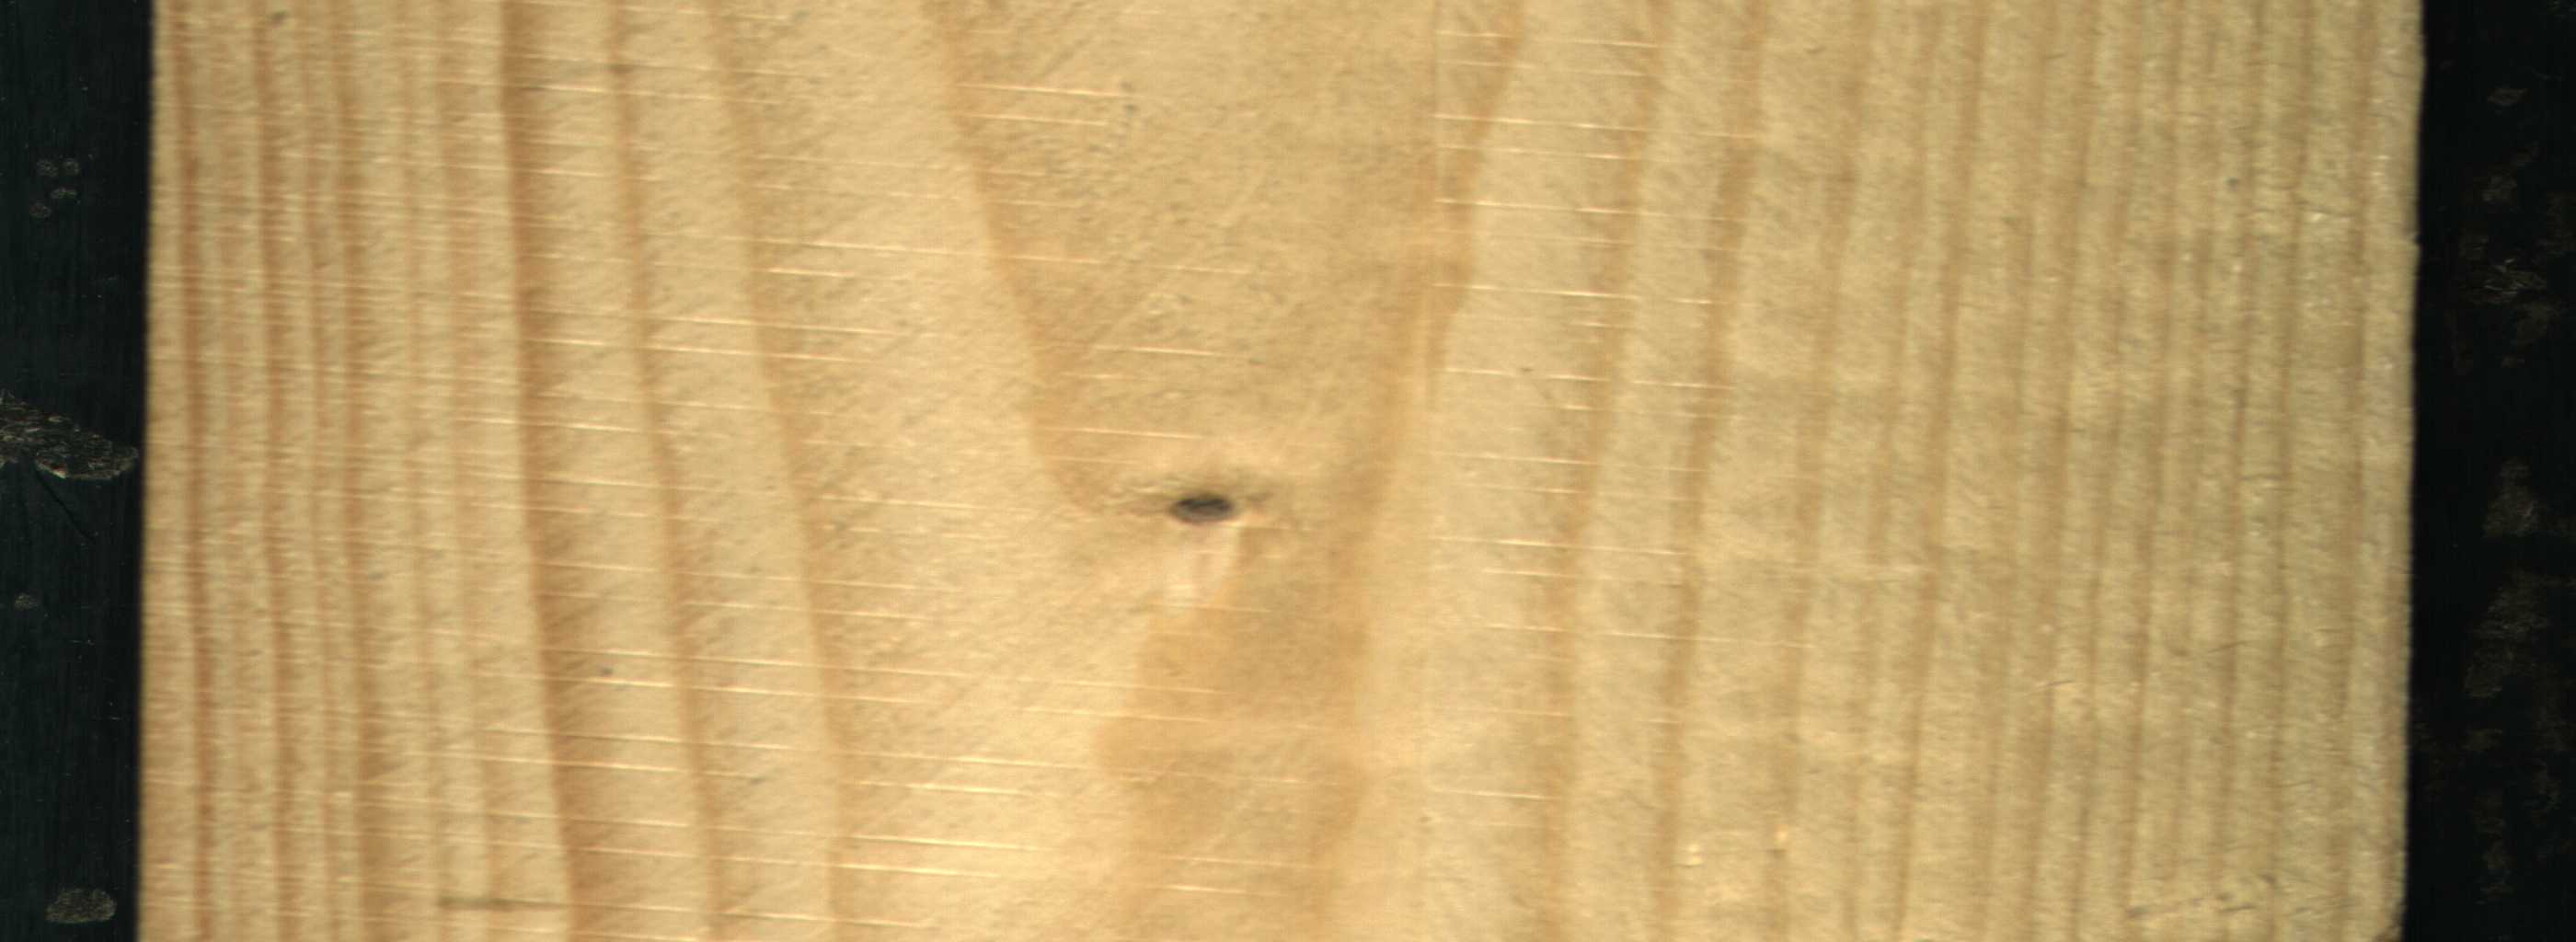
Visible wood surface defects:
Live_Knot